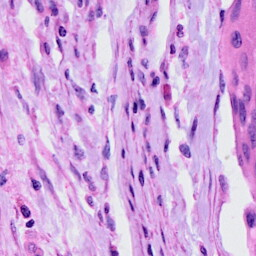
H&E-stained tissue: Cervix